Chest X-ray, PA view. Patient: 35 years old, sex M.
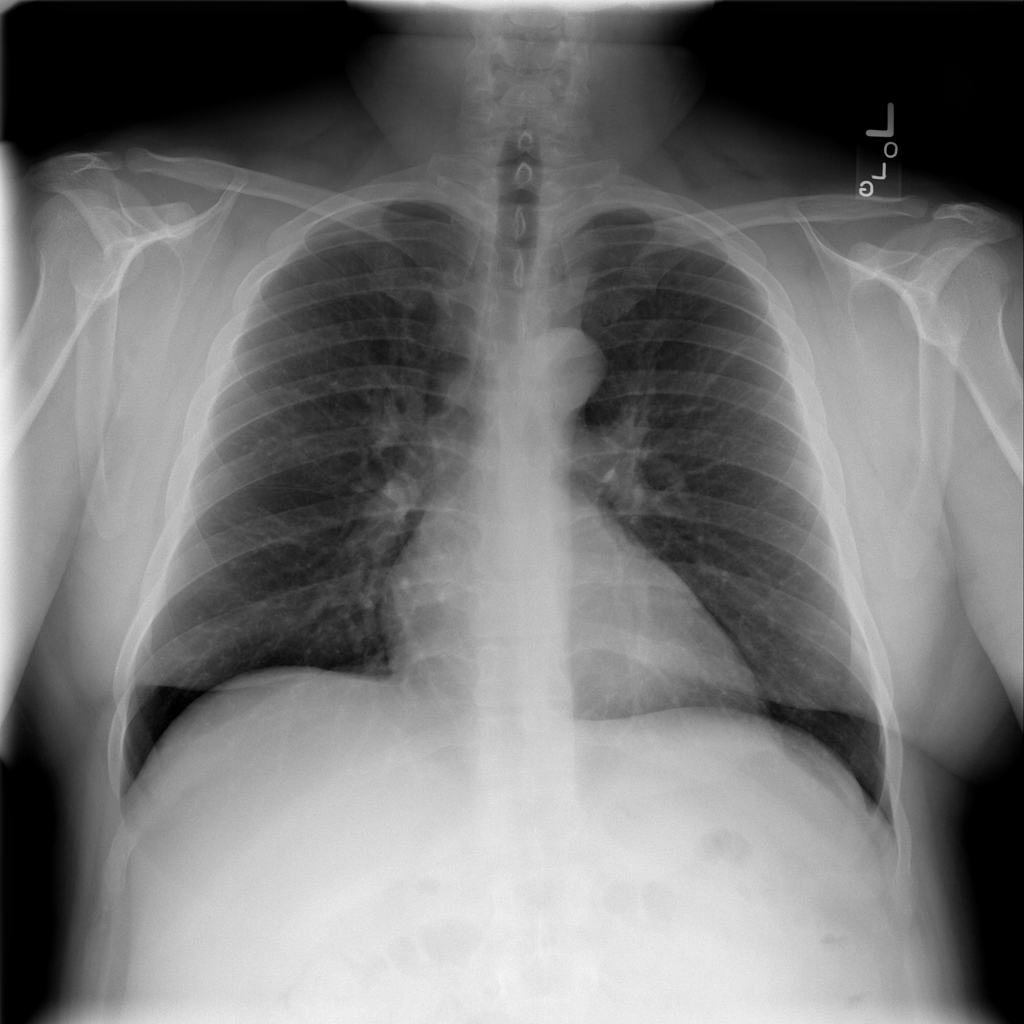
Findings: No Finding